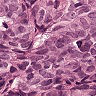
Metastatic tissue present: yes